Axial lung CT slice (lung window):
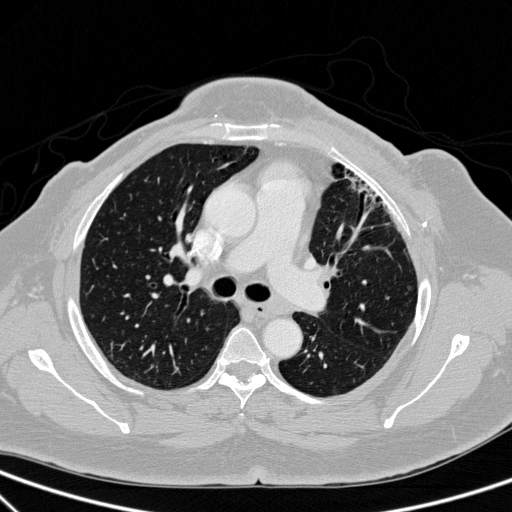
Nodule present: no